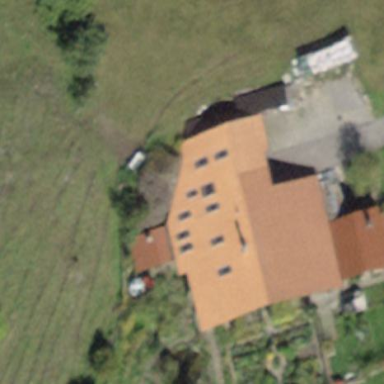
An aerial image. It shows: Farm building.